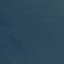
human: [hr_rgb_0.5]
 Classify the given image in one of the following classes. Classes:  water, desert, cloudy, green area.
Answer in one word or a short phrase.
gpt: water